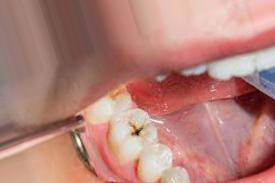
Condition: Caries